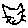
Label: cat